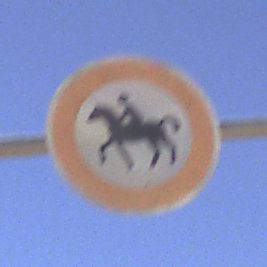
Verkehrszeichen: VerbotReiter
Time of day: MorningAfternoon
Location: Outdoor (Nature)
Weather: Clear
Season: NotSpecified
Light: Natural